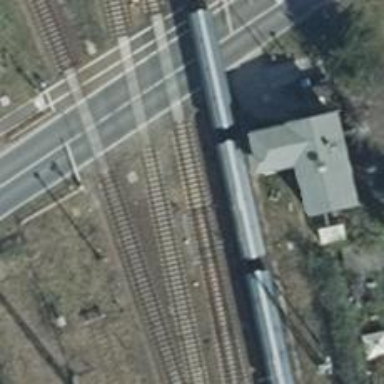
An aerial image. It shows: Railway switch with turnout to the right.